Question: I have iterated records from database mean while i have added input like radio button and text box.How to pass iterated values,radio button and text box values to action class.
'''
<s:form action="actionname" theme="css_xhtml" cssClass="form-horizontal">
<s:iterator value="result">
<td ><s:property value="Name" /></td>
<td><s:property value="city" /></td>
<td><input type="radio" name="rb" value="1"> /></td>
<td><input type="text" name="txt" > /></td>
</s:iterator>
<s:submit cssClass="btn btn-primary" value="submit" />
</s:form>
'''
form this i got values in my jsp as

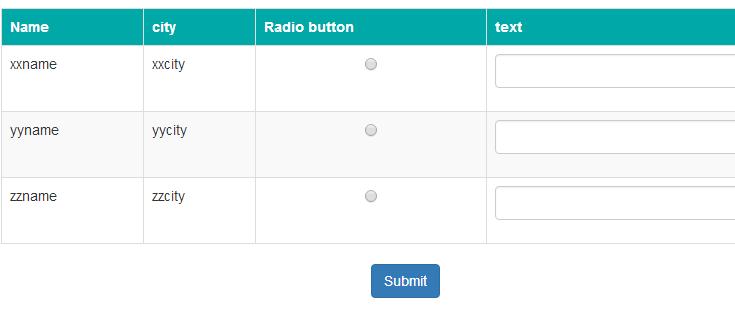
Answer: '''
<s:form action="actionname" theme="css_xhtml" cssClass="form-horizontal">
<s:iterator value="result">
<td><s:hidden name="Name"value="%{Name}"/>
<s:property value="Name" /></td>
<td><s:hidden name="city"value="%{city}" />
<s:property value="city" /></td>
<td><<s:checkbox name="rb" fieldValue="check"/></td>
<td><s:textfield name="txt"cssClass="form-control" /></td>
</s:iterator>
<s:submit cssClass="btn btn-primary" value="submit" />
</s:form>
'''
'''
<struts>
<package name="yourPackageName" extends="struts-default" >
<action name="youActionName" class="qualified class path">
<!-- result declaration-->
</action>
</package>
</struts>
'''
'''
public class YourActionClass extends ActionSupport {
String [] rb=null;
String [] name=null;
String [] city=null;
String [] txt=null;
public String[] getRb() {
return rb;
}
public void setRb(String[] rb) {
this.rb = rb;
}
public String[] getName() {
return name;
}
public void setName(String[] name) {
this.name = name;
}
public String[] getCity() {
return city;
}
public void setCity(String[] city) {
this.city = city;
}
public String[] getTxt() {
return txt;
}
public void setTxt(String[] txt) {
this.txt = txt;
}
public String execute() throws Exception {
for(int j=0;j<name.length;j++)
{
System.out.println(Name[j]);
System.out.println(city[j]);
System.out.println(rb[j]);
System.out.println(txt[j]);
}
return SUCCESS;
}
}
'''